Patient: sex F, age 69
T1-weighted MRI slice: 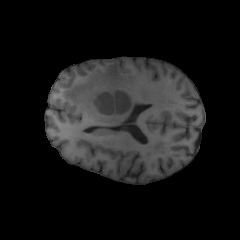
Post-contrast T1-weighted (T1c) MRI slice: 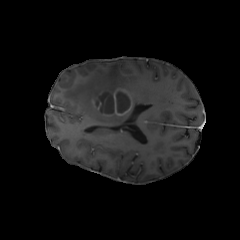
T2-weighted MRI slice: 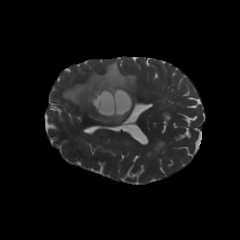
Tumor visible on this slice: yes
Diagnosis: Glioblastoma, IDH-wildtype
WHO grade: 4